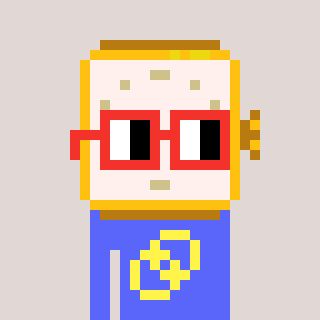
a pixel art character with square red glasses, a watch-shaped head and a purple-colored body on a warm background